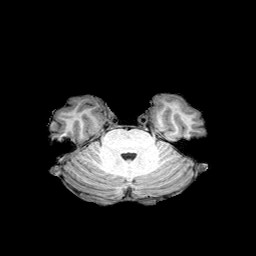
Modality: T1w
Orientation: coronal
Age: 45
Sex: male
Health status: healthy